Field crop: tomato
Growth stage: 1
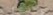
Species: solanum